Question: I am trying to fix an error in the <URL> which highlights the Exceptions as the navy blue that is impossible to read. I have hunted through all the color combinations and cannot appear to isolate the color.
I also have VSCommands installed which I have attempted to disable all text processing to remove any highlights it may be doing.

Please let me know how to set this to a normal color.
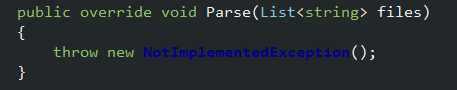
Answer: Do you see that color for all exceptions, or just for NotImplementedException?
By default, ReSharper styles those like "TODO" items (Tools | Options | Fonts and Colors | Resharper Todo Item).
If you don't want that, you can go to ReSharper | Options | Tools | To-do Items and remove "Not implemented" from the list.